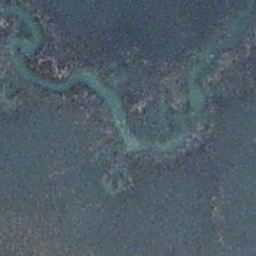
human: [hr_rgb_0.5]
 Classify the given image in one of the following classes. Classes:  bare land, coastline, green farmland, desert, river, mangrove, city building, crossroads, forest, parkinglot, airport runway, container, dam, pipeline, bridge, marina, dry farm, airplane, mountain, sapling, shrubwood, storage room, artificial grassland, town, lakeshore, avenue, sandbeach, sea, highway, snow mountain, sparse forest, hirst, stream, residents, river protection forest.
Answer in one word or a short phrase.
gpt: stream